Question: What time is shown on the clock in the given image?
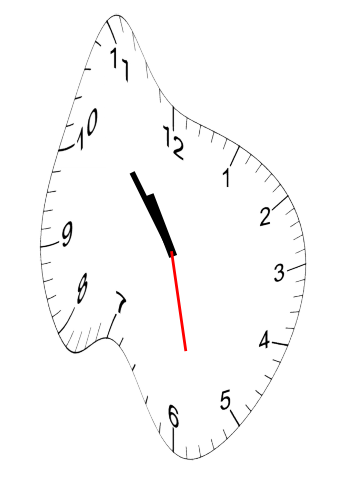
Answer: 10:53:28